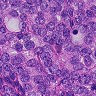
Metastatic tissue present: yes